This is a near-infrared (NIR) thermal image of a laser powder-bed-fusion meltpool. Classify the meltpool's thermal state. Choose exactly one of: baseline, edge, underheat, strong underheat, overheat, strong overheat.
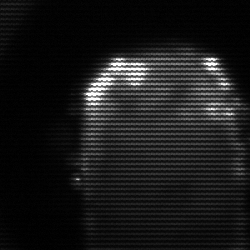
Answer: baseline